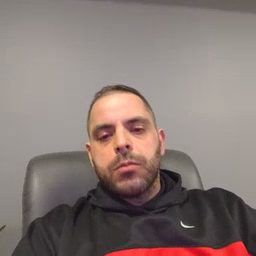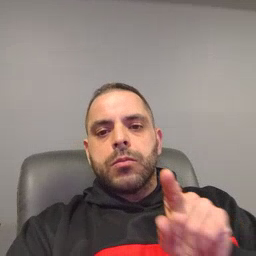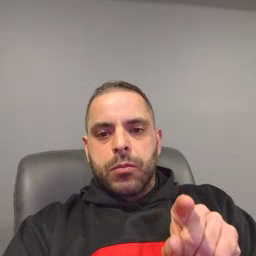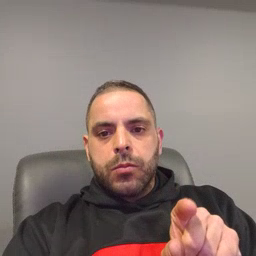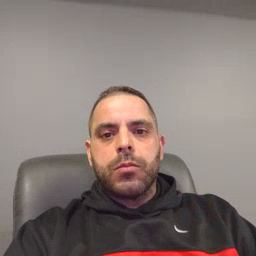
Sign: hesheit